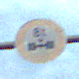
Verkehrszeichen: TatsaechlicheAchslast
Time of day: SunriseSunset
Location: Outdoor (RoadRail)
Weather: PartlyCloudy
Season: NotSpecified
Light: Natural